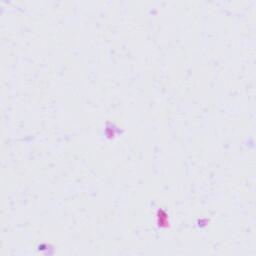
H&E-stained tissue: Tonsil